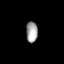
Tissue: lung
Cell type: Endothelial cells
Senescence score: 0.6364
Nuclear area (px): 235
Mean DAPI intensity: 162.902